Frequency: 80000
Velocity: 0,248
Power: 34,2
Pulse duration: 0,0000001
Pass count: 1
Magnification: 10
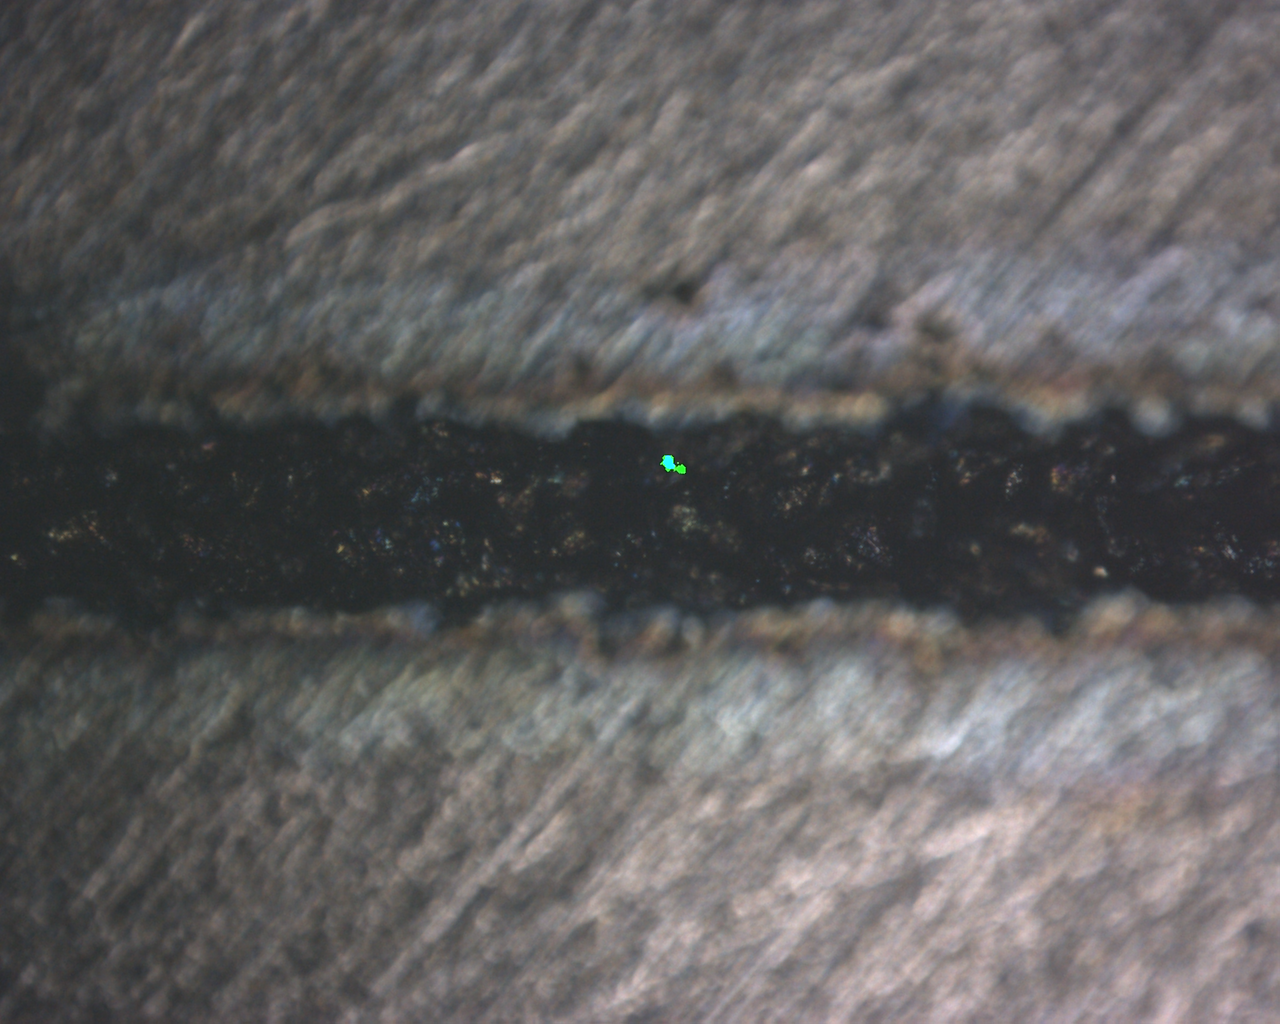
Measured width: 135.6747
Other width: 84.509